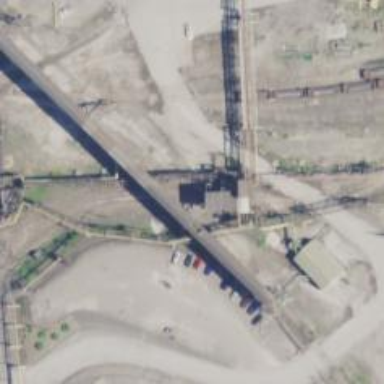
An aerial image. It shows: Railway crossing.